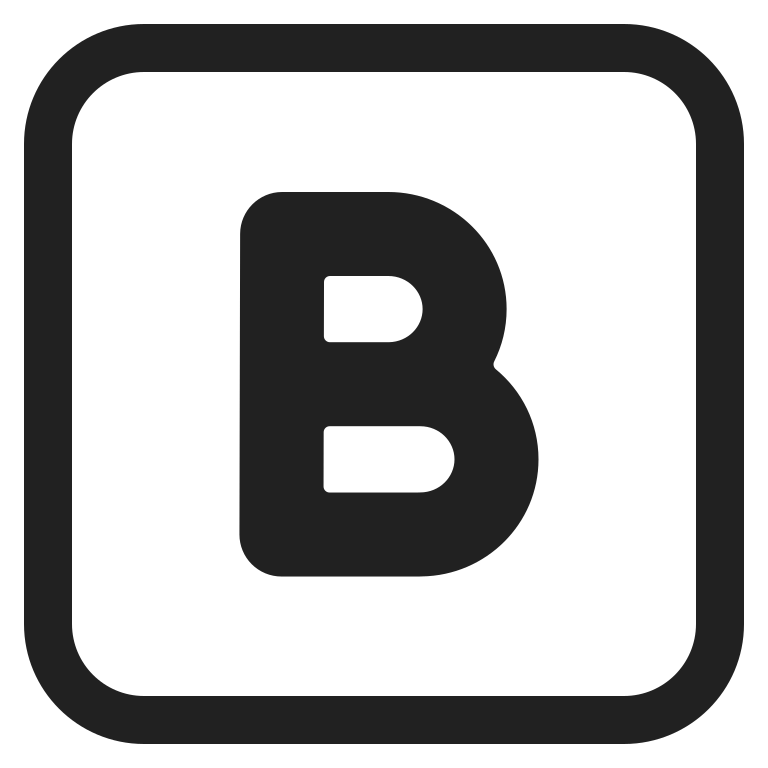
b button blood type high contrast